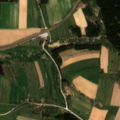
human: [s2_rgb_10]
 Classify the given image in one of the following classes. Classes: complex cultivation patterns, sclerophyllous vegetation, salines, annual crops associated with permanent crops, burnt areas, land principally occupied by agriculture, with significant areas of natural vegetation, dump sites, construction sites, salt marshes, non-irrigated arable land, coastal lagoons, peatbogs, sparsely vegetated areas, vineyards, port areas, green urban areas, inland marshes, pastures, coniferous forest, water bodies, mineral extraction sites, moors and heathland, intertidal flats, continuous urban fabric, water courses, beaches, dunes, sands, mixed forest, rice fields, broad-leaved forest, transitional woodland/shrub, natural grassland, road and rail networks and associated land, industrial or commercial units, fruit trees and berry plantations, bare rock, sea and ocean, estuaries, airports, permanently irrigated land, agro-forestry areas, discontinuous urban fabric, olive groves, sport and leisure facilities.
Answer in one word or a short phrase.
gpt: non-irrigated arable land, land principally occupied by agriculture, with significant areas of natural vegetation, coniferous forest, mixed forest